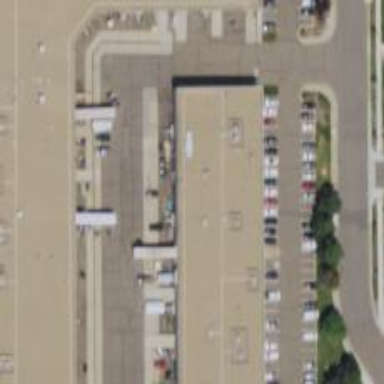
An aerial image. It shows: Office building.